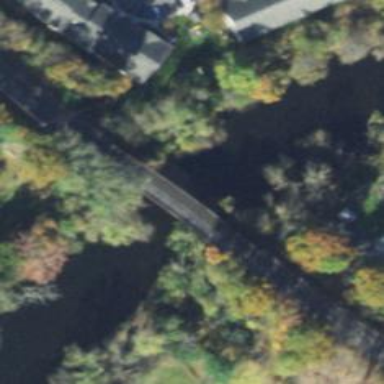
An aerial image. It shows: Bridge over railway line.